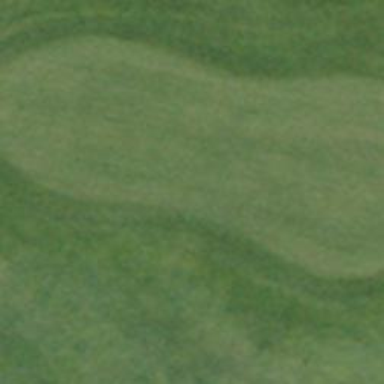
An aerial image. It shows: Picturesque green golfing area with grass land use.